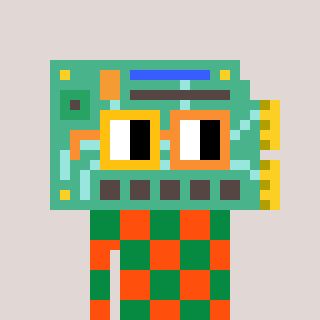
a pixel art character with square yellow and orange glasses, a chipboard-shaped head and a orange-colored body on a warm background